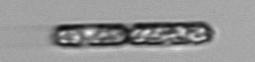
Label: Dactyliosolen_fragilissimus